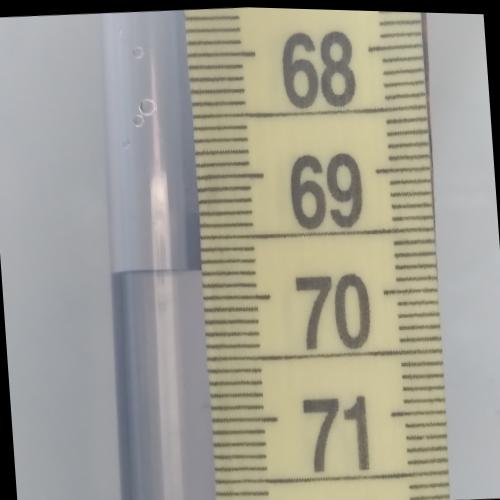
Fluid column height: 69.8 cm